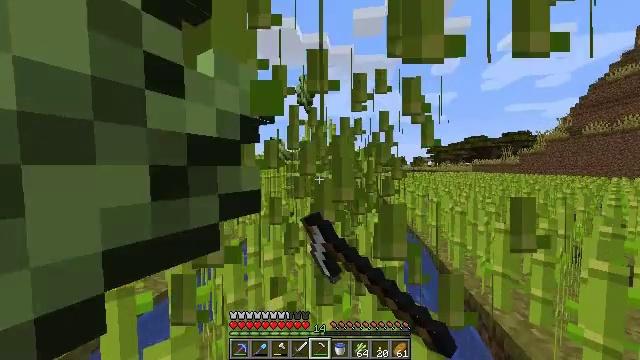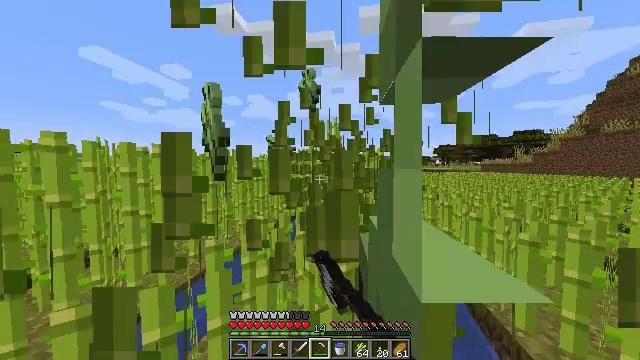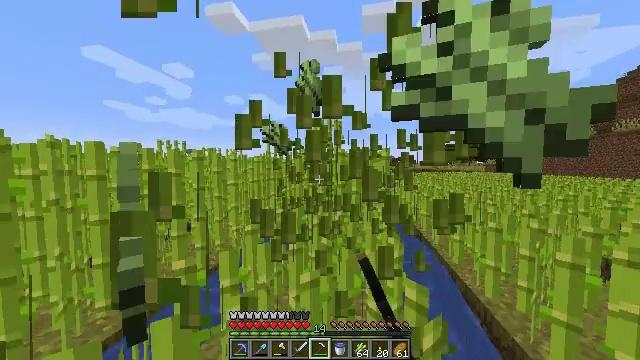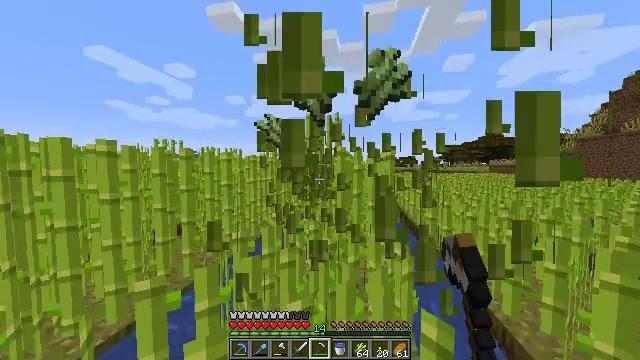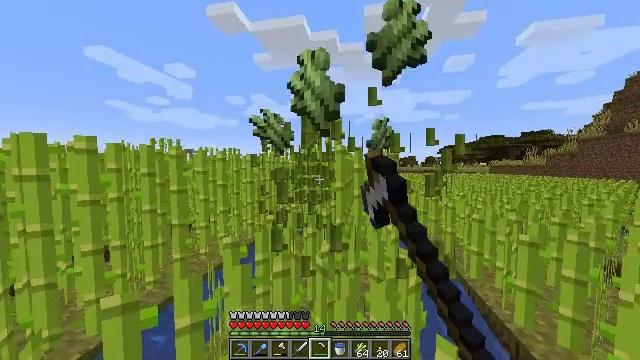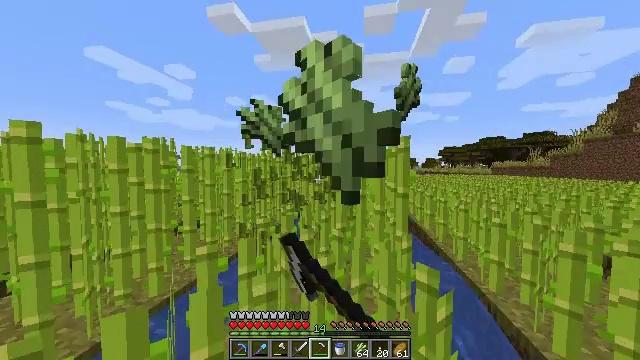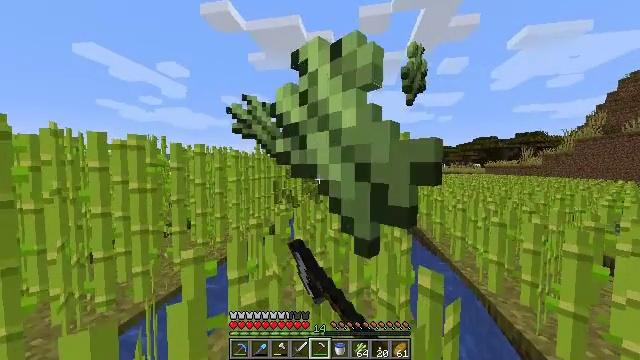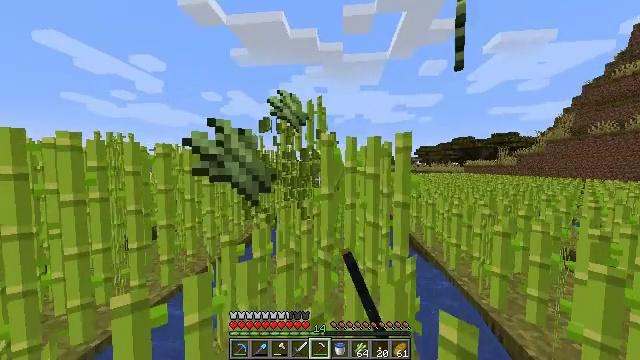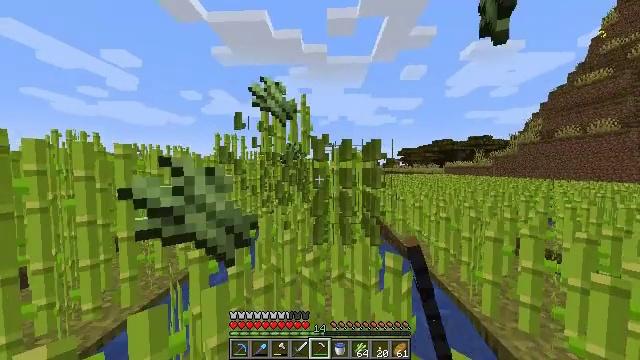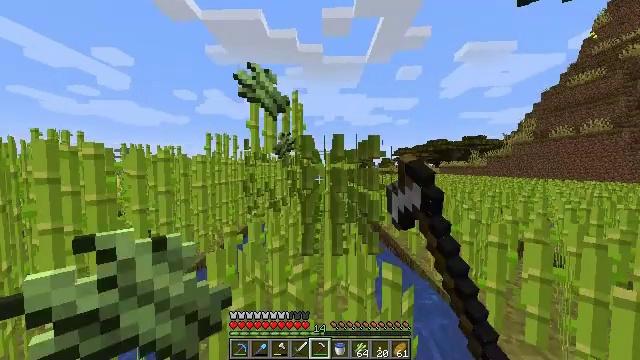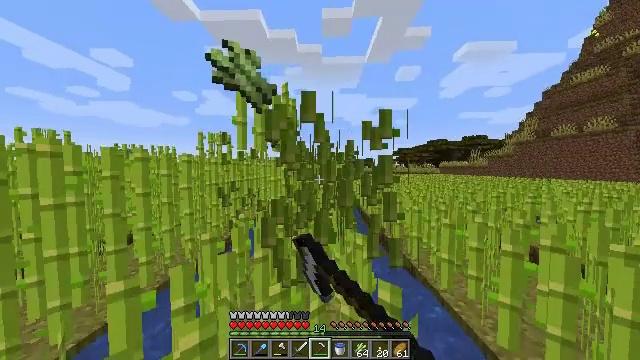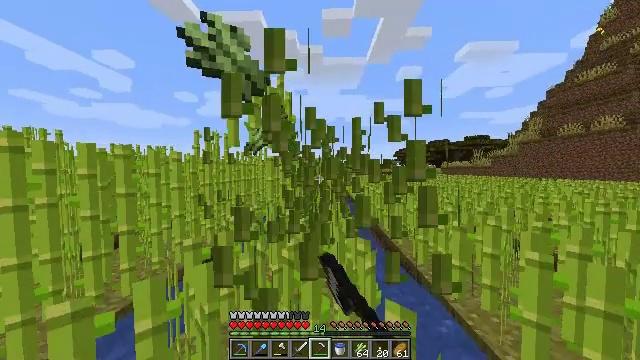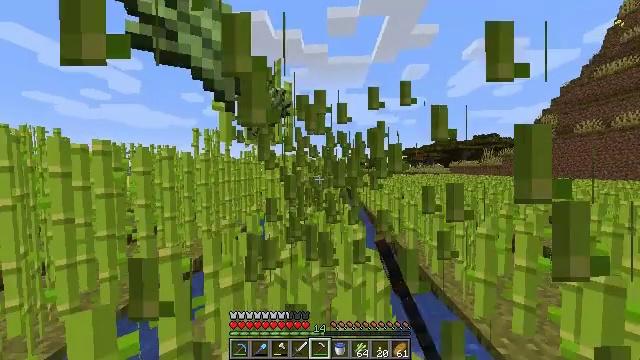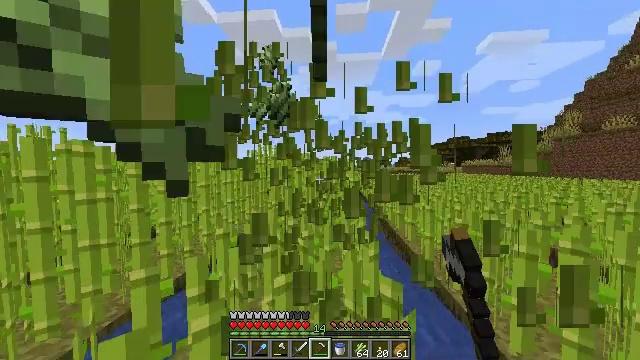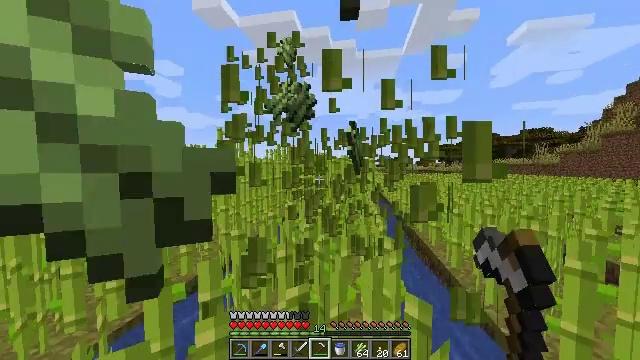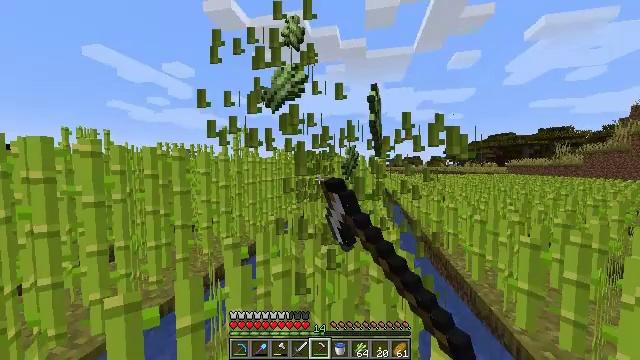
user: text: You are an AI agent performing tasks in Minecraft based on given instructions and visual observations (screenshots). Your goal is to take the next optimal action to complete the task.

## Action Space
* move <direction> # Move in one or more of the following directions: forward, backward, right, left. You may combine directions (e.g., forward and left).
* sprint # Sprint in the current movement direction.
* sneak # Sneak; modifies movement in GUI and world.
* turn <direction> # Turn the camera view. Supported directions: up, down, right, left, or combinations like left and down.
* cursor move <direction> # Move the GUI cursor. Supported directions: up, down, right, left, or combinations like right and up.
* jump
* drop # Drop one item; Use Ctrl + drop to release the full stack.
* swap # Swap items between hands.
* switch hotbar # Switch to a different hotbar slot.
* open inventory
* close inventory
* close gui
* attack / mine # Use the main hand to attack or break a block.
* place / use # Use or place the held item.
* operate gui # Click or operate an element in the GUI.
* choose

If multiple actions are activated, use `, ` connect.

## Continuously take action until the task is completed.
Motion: motion action
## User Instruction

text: Harvest sugar cane from the plant.
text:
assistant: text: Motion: move forward, sprint, turn left, attack / mine
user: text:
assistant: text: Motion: move forward, sprint, attack / mine
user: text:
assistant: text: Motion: move forward, sprint, attack / mine
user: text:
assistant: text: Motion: move forward, sprint, attack / mine
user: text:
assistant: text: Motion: move forward, sprint, attack / mine
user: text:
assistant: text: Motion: move forward, sprint, turn right, attack / mine
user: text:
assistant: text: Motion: move forward, sprint, turn right, attack / mine
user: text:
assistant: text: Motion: move forward and move right, sprint, turn right, attack / mine
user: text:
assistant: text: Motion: move forward and move right, sprint, turn right, attack / mine
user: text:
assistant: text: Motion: move forward, sprint, attack / mine
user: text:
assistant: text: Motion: move forward, sprint, attack / mine
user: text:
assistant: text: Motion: move forward, sprint, turn left, attack / mine
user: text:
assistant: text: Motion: move forward, sprint, turn left, attack / mine
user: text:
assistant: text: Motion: move forward, sprint, turn left, attack / mine
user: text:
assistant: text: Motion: move forward, sprint, turn left, attack / mine
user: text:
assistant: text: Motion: move forward, sprint, attack / mine
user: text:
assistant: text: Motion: move forward, sprint, attack / mine
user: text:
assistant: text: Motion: move forward, sprint, attack / mine
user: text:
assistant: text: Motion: move forward, sprint, attack / mine
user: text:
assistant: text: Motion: move forward, sprint, attack / mine
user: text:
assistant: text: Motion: move forward, sprint, turn right, attack / mine
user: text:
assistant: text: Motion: move forward, sprint, turn right, attack / mine
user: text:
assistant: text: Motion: move forward, sprint, turn right, attack / mine
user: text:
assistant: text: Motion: move forward, sprint, turn right, attack / mine
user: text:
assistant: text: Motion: move forward and move right, sprint, turn right, attack / mine
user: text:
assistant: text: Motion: move forward and move right, sprint, attack / mine
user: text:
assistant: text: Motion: move forward and move right, sprint, attack / mine
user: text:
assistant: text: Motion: move forward and move right, sprint, attack / mine
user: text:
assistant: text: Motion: move forward, sprint, attack / mine
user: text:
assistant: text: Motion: move forward, sprint, turn left, attack / mine